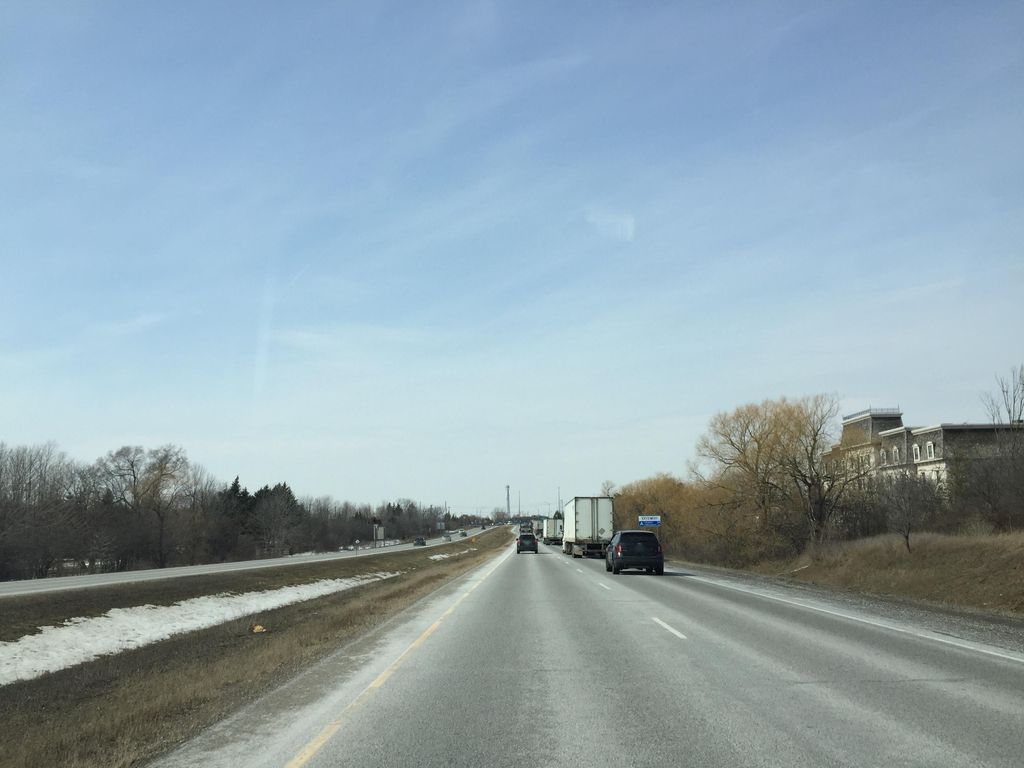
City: kitchener-waterloo